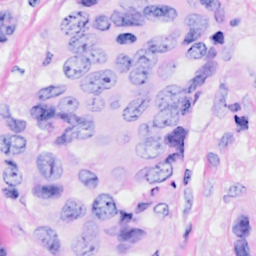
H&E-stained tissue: Breast